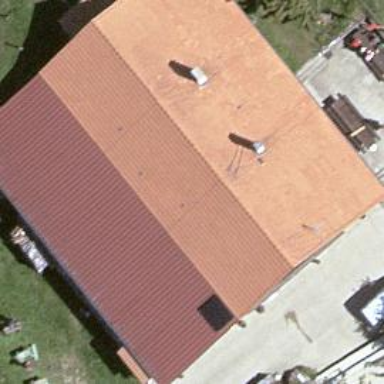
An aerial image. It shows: Restaurant.